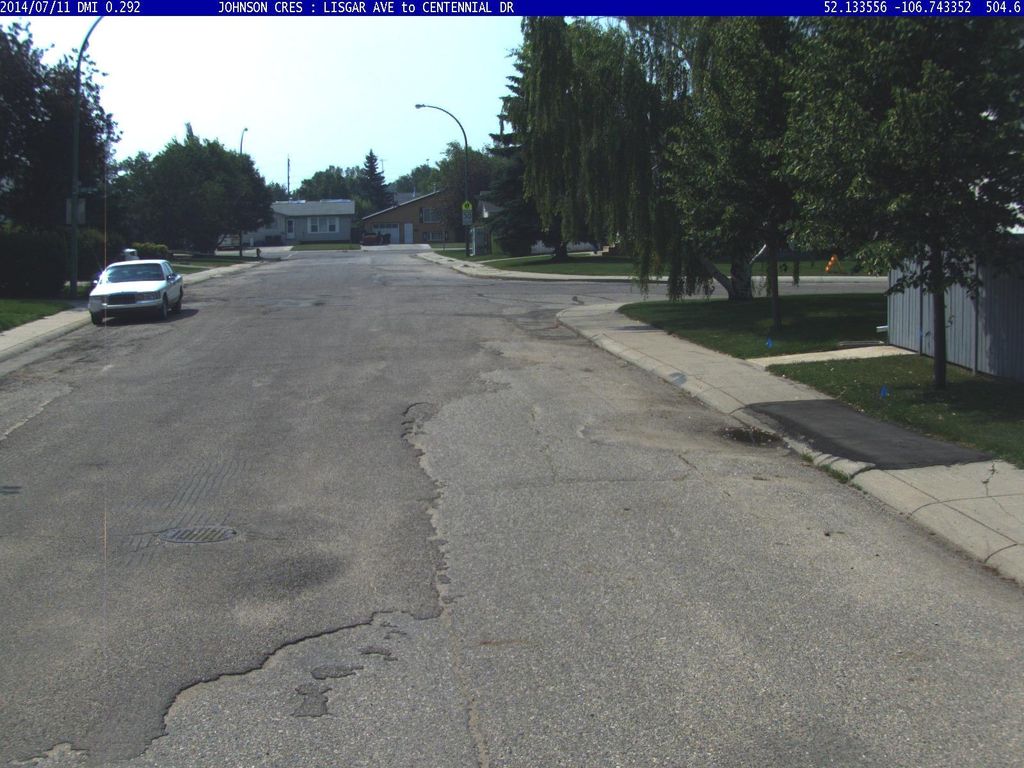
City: saskatoon